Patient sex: M
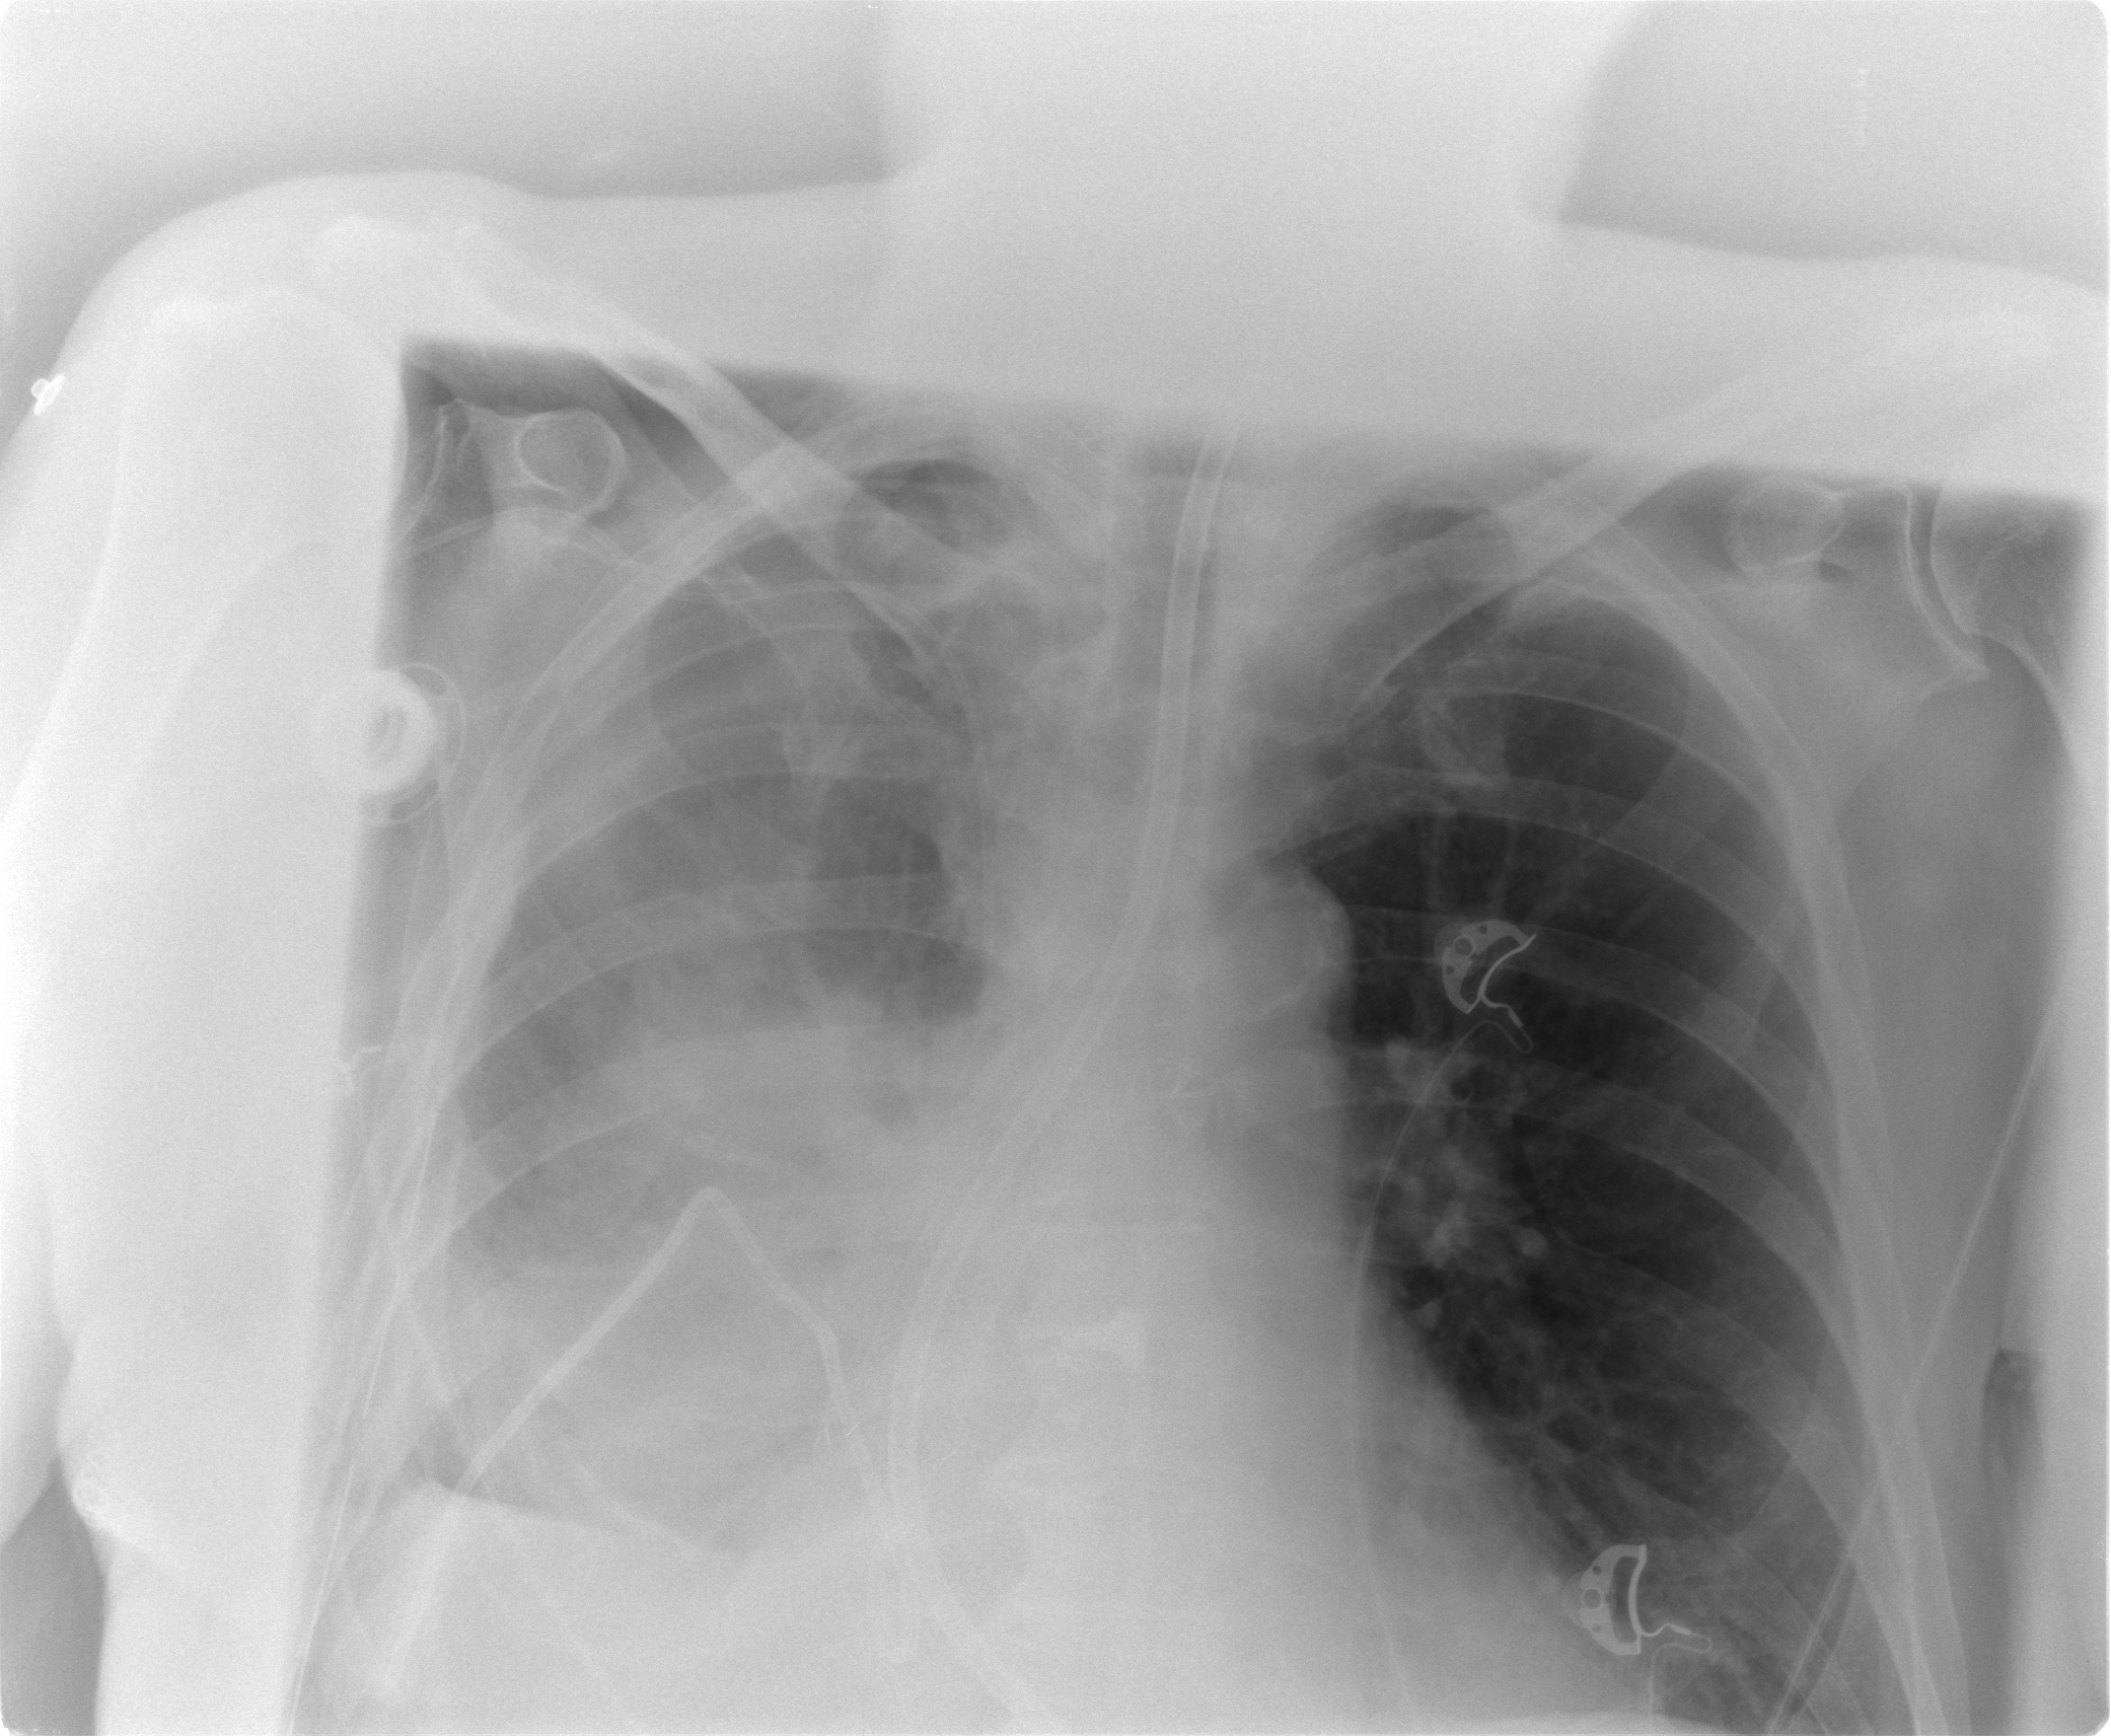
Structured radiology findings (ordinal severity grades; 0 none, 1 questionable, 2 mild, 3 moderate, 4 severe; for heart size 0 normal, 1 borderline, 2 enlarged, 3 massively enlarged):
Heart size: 0
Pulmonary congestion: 0
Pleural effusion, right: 3
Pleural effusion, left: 2
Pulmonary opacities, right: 2
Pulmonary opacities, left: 0
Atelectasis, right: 3
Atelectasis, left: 2